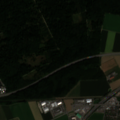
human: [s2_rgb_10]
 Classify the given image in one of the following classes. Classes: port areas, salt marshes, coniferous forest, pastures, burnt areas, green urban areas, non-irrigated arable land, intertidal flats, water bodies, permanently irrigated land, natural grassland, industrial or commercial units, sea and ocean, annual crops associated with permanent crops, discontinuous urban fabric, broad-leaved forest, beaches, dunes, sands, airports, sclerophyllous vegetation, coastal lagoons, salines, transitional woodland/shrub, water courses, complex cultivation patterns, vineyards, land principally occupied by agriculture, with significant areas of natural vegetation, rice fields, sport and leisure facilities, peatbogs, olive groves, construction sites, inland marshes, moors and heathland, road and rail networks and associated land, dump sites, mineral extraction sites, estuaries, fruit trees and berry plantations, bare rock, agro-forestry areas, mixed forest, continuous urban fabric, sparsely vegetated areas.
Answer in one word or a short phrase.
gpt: discontinuous urban fabric, industrial or commercial units, non-irrigated arable land, broad-leaved forest, coniferous forest